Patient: sex F, age 57
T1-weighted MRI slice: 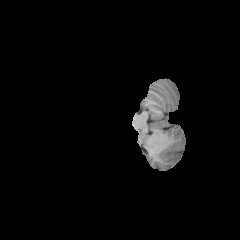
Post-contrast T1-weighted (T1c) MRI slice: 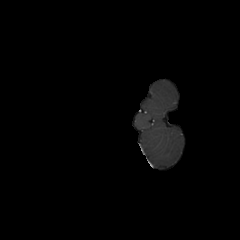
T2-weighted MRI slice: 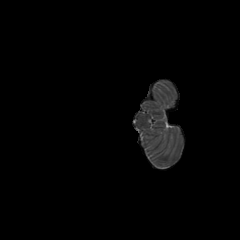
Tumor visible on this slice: no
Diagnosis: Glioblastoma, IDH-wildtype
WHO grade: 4